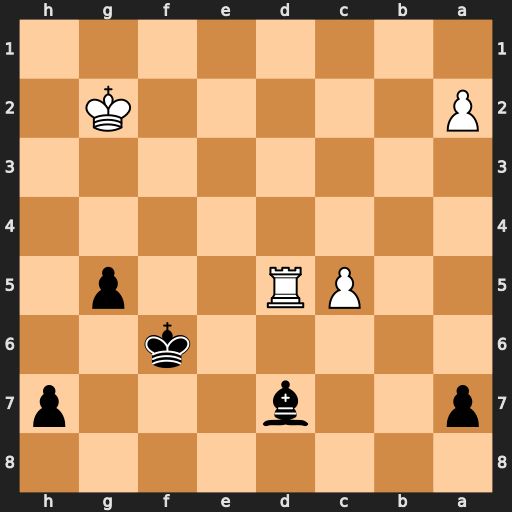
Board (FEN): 8/p2b3p/5k2/2PR2p1/8/8/P5K1/8
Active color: b
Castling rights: -
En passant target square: -
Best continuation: Bc6 Kf2 Bxd5